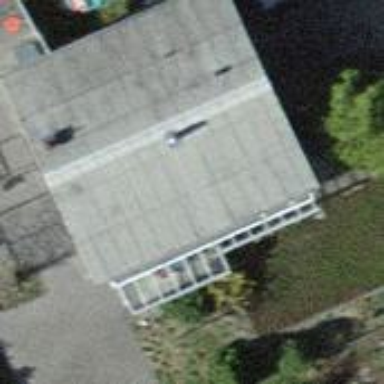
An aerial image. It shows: Gabled roof house.